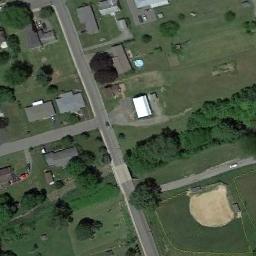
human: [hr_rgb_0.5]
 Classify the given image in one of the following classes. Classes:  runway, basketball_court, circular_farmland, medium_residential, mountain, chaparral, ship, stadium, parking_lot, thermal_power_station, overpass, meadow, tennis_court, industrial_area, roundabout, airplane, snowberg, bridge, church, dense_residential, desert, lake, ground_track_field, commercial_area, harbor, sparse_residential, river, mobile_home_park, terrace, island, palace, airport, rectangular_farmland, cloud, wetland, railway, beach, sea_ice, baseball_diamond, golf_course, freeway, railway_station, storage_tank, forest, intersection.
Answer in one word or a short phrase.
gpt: baseball_diamond